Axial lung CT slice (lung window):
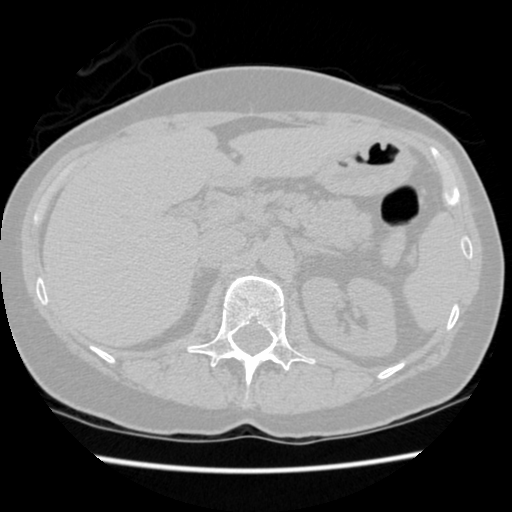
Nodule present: no